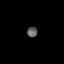
Tissue: lung
Cell type: Epithelial cells
Senescence score: 0.2144
Nuclear area (px): 114
Mean DAPI intensity: 87.939